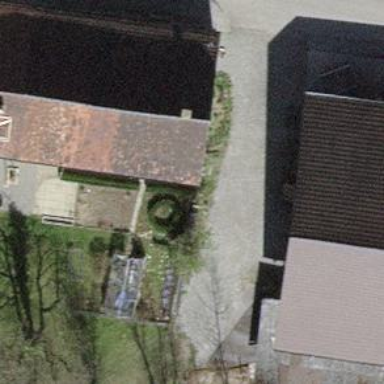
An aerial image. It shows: Building.